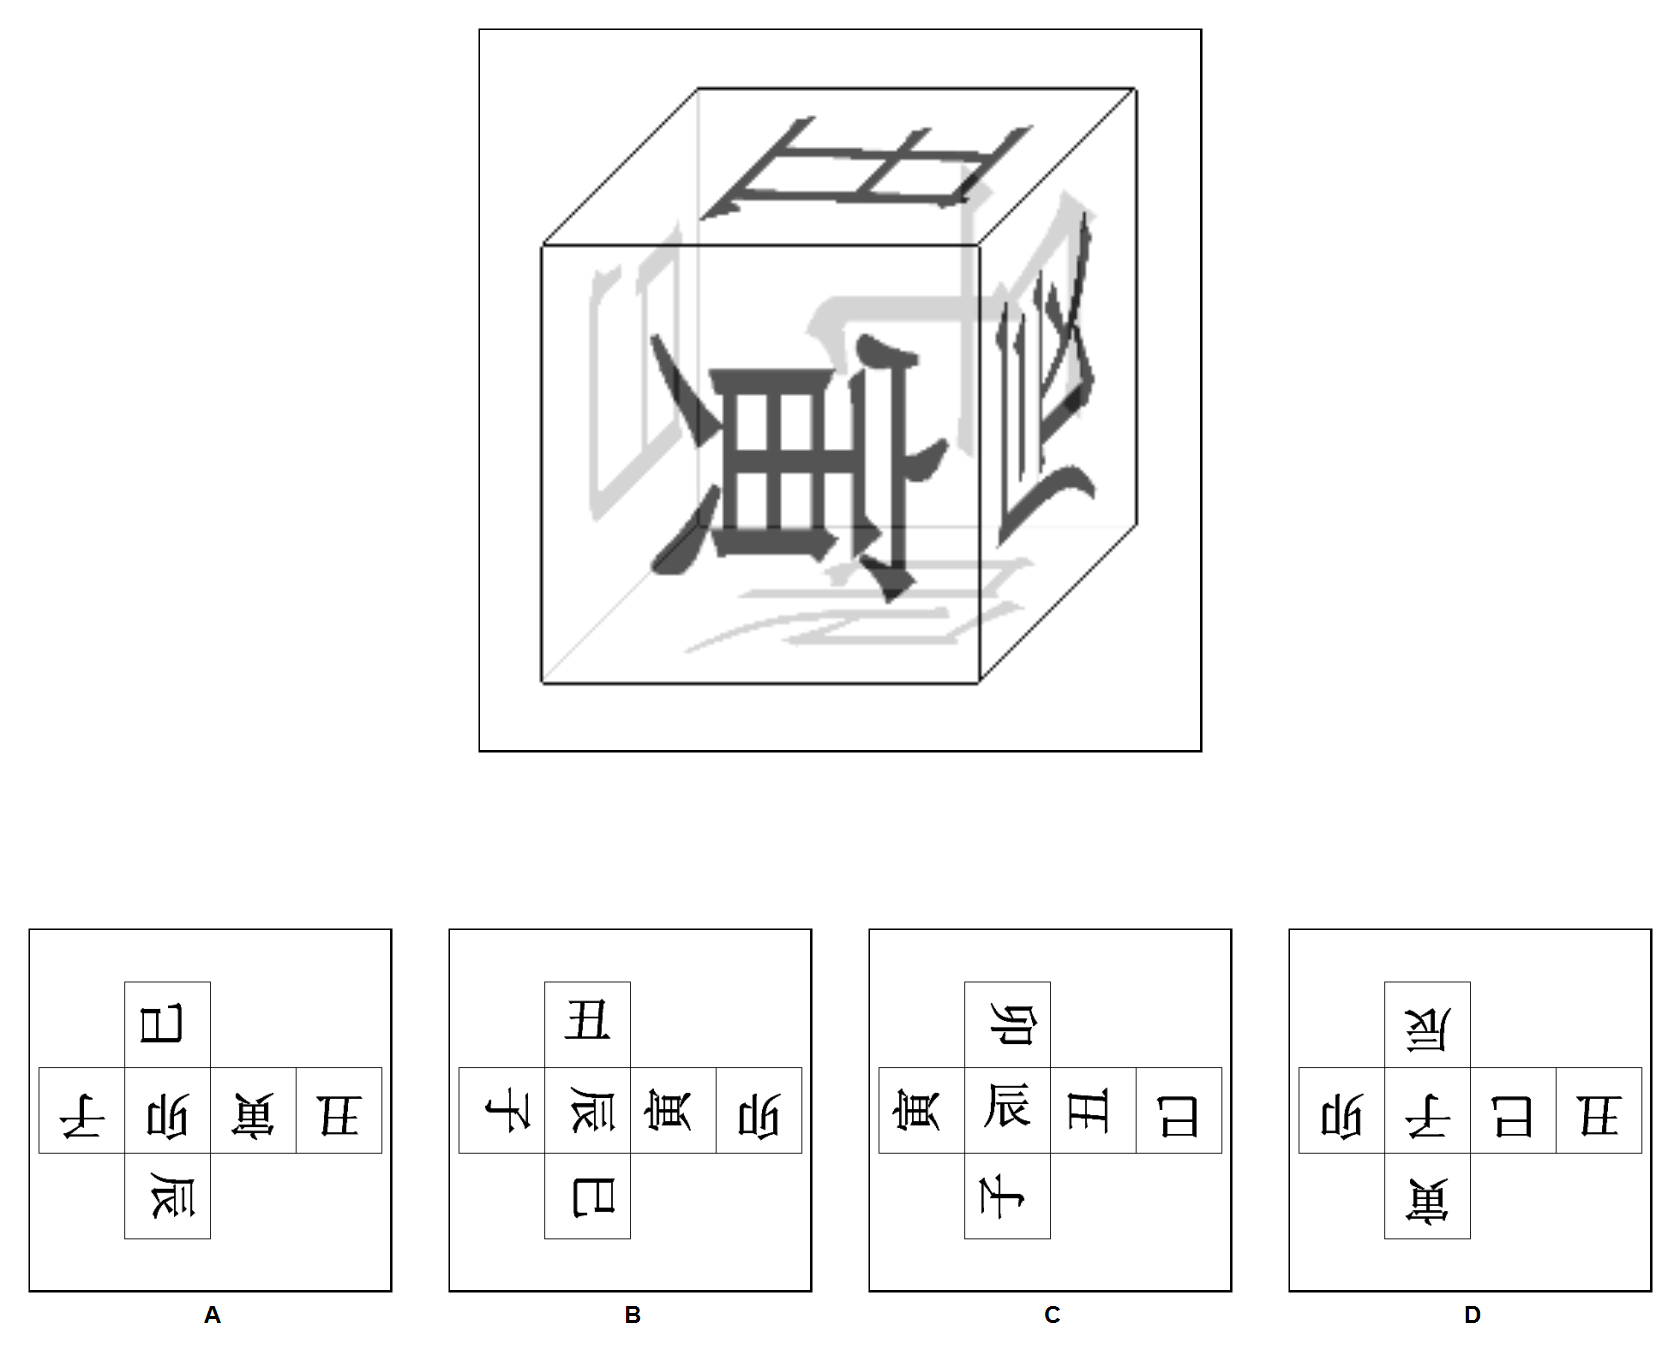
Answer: A